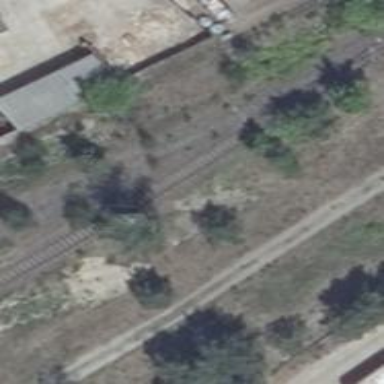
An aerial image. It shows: Unused railway yard.